Question: ok here is the thing, I have a table where I have some '<a>''s, what I want: make clickable the full '<td>' which contains those '<a>''s.
Pasting my code will explain what I want better
'''
<td>
<a><span>{{:: row.spread.spread}} ({{:: row.spread.moneyLine}})</span></a>
</td>
'''
for now the only clickable area is the one with red border

here my css
'''
td {
border-bottom: 0;
font-weight: bold;
padding: get-space(x-small) + 2;
text-align: center;
vertical-align: middle;
a {
border: 1px solid red;
}
'''
ok, all I need is take approach of the full 'td' and make them clickable instead of only be able to click over the links, is that clear for you folks ?
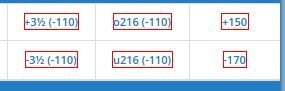
Answer: Specify a 'display' of 'block' on your '<a>' elements, and add the padding those instead. It might also be worthwhile to remove the padding on the '<td>' element:
'''
td {
border-bottom: 0;
font-weight: bold;
text-align: center;
vertical-align: middle;
padding: 0;
a {
padding: get-space(x-small) + 2;
display: block;
}
}
'''
If you need to retain the red border, target the '<span>' element:
'''
td {
border-bottom: 0;
font-weight: bold;
text-align: center;
vertical-align: middle;
padding: 0;
a {
padding: get-space(x-small) + 2;
display: block;
span {
border: 1px solid red;
}
}
}
'''